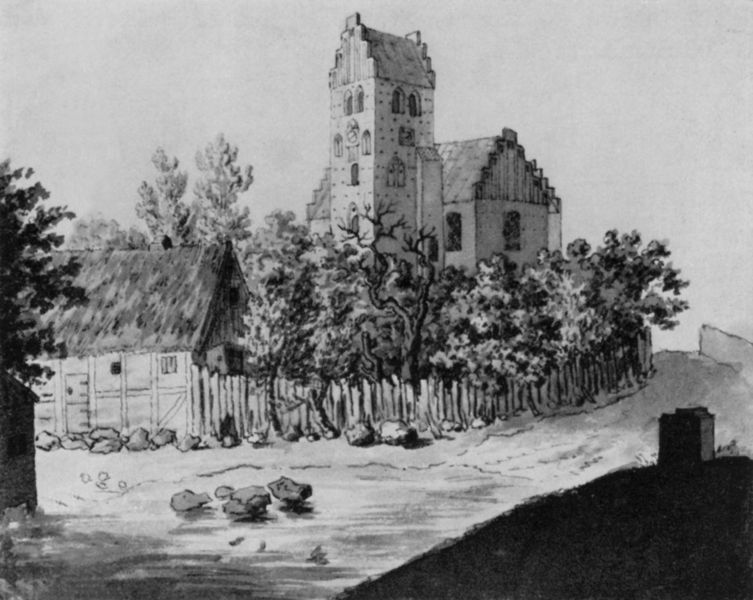
Titel: Kirche von Lyngby
Künstler: Caspar David Friedrich
Standort: Hamburg
Institution: Privatbesitz
Schlagwörter: baum, berg, dunkel, felsen, gott, himmel, laub, schatten, wasser, weiß, wolken, aquarell, bäume, fluss, kirchturm, landschaft, stadt, ufer, fenster, grau, hell, holz, licht, schwarz, skizze, strasse, stroh, tür, zeichnung, dach, gebäude, gras, haus, park, schloss, weg, wiese, zaun, architektur, stein, steine, deich, horizont, hügel, natur, brücke, busch, büsche, gatter, hütte, kirche, pfad, sträucher, land, pflanzen, wald, kamin, schornstein, schuppen, turm, garten, papier, ecke, dorf, dächer, giebel, mauer, grafik, gartenzaun, hof, lattenzaun, winter, zäune, enten, holzzaun, platz, rand, detail, uhr, aufgang, balken, zinnen, laviert, tusche, burg, reetdach, scheune, strohdach, glockenturm, türme, kreuzung, druck, schwarz-weiss, radierung, stich, lithografie, bleistift, friedhof, entwurf, rathaus, bleistiftzeichnung, kurve, spitzbogen, ländlich, mittelalter, stall, hain, fachwerk, fachwerkhaus, siedlung, zaum, wegrand, dürer, umzäunung, fesnter, historisch, hühner, schiessscharten, tuschezeichnung, bleistifft, grenzstein, stufengiebel, treppengiebel, garte, wasswer, schearz, nordalpin, dacxh, holzlatten, norddeutsch, graphiik, abzweigung, schilfdach, hüner, zinen, markstein, tintte, dasch, fanster, ssteine, neoromaik, wehrkirche, creepy, ewg, verschwommene aufnahme, dorfv